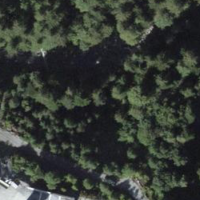
EUNIS habitat code: 43
Species observed at this site:
Erebia ligea